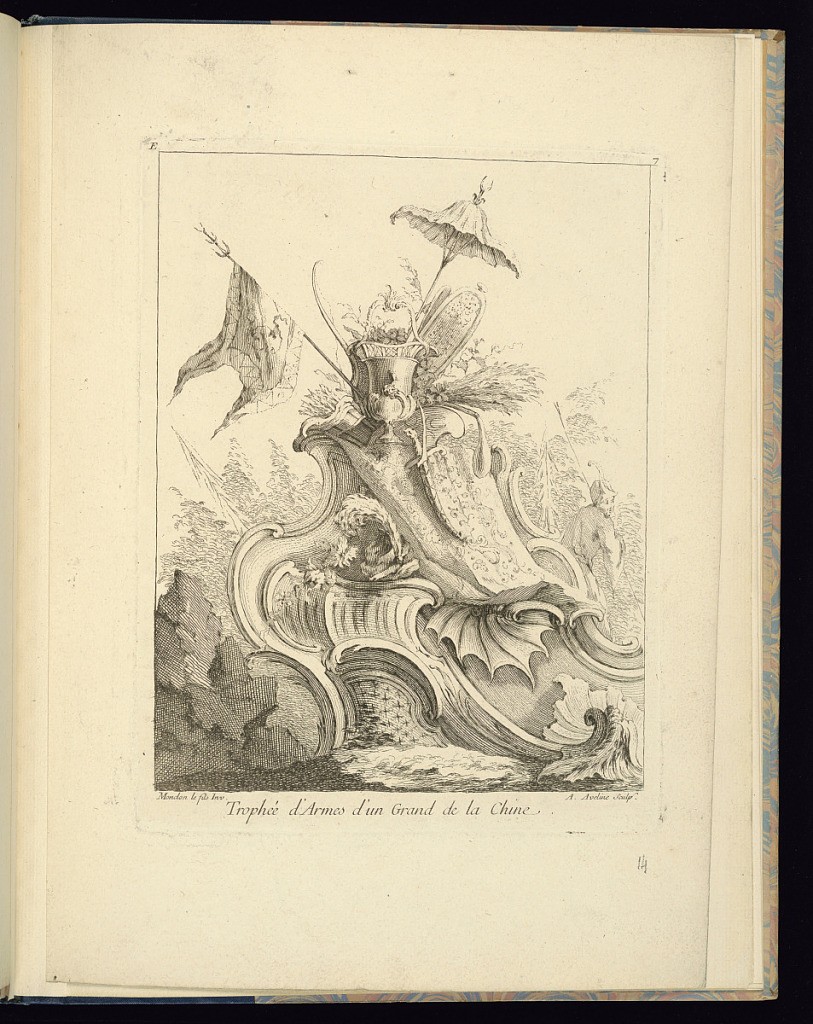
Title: Tophée d’Armes d’un Grand de la Chine
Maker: François-Thomas Mondon, French, 1709 – 1755
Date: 1736
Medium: Etching and engraving on laid paper
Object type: Print
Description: A chinoiserie (European decorative arts and architectural style inspired by fanciful ideas of China and East Asia) ornament print featuring rocaille motifs in a landscape with a male figure in the background and trees. The central ornament includes c-scrolls, bat wings, shells, fretwork, fluting, festoon of flowers, and scrolling leaves (rinceaux), topped with a vase of flowers, a flag, wheat or leaves, a dagger, draped textiles, and a parasol. The plate is numbered, signed, and titled.